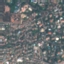
Land use / land cover class: Residential